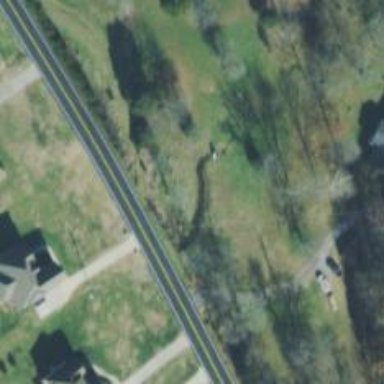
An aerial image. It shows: Driveway.